Question: I have a Access database as front end to a SQL Server back end database. I created a simple form to get the name of the user and I set this form as a display form. Now the value typed in this form is stored into a table in sql server, but since it is the backend db, it requires logging in to the SQL Server. Now the problem is: when I try to open access from a different PC, the security warning comes up and asks to enable content. Now the display form does not allow me to enable content and the vba code will not run unless I enable content. I need some help to find a solution to this problem. Can I somehow delay the display form from showing up until the enable content is clicked?
Thank You.

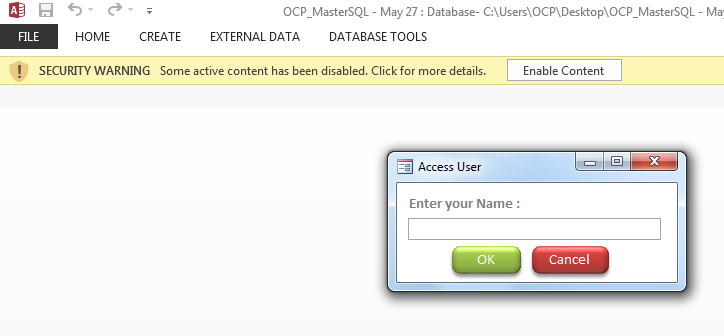
Answer: Make your "Access User" form modeless; thus you'll have the possibility to Enable Content.